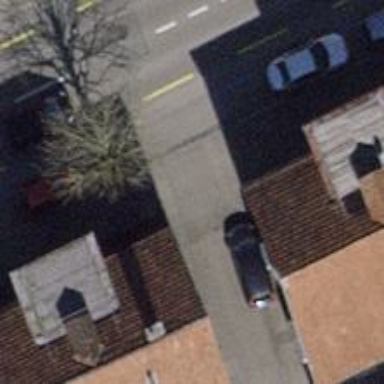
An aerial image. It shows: Sidewalk.